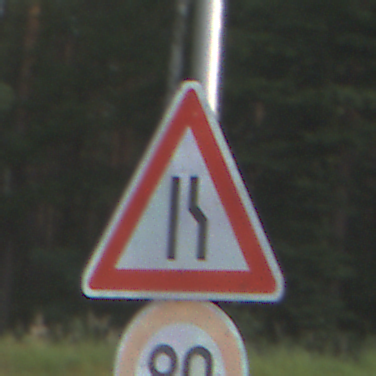
Verkehrszeichen: EinseitigVerengteFahrbahnRechts
Zusatzzeichen unten: Geschwindigkeit80
Umgebung: Outdoor, Nature
Tageszeit: SunriseSunset
Wetter: PartlyCloudy
Licht: Natural
Jahreszeit: NotSpecified
Kontrast: MediumContrast